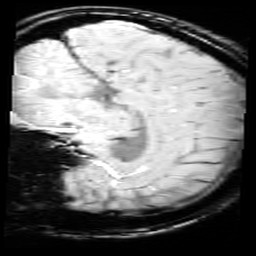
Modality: SWI
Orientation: sagittal
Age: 14
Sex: female
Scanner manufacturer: siemens
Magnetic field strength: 3 T
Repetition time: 0.027 s
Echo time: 0.02 s